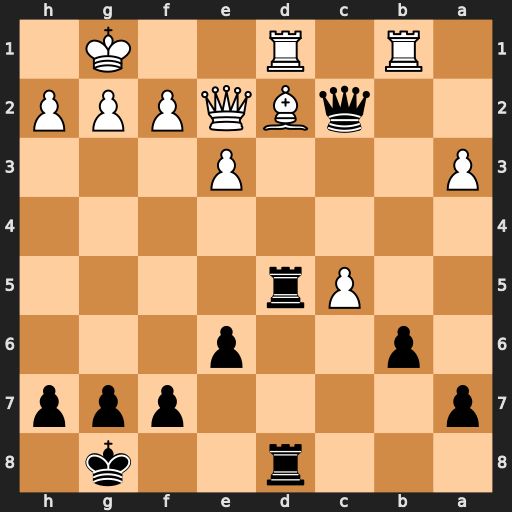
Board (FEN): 3r2k1/p4ppp/1p2p3/2Pr4/8/P3P3/2qBQPPP/1R1R2K1
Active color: b
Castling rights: -
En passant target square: -
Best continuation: Rxd2 Qxd2 Rxd2